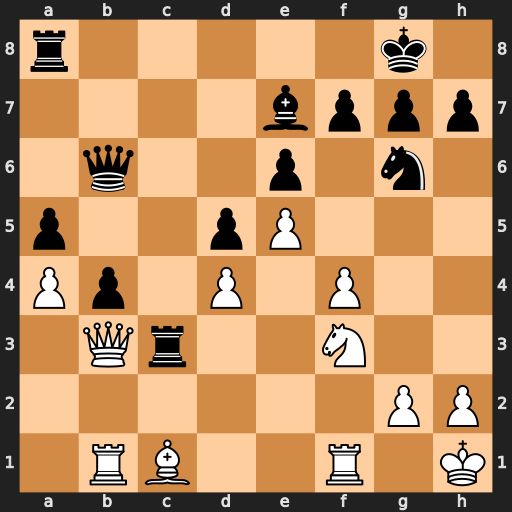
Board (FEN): r5k1/4bppp/1q2p1n1/p2pP3/Pp1P1P2/1Qr2N2/6PP/1RB2R1K
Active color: w
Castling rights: -
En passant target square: -
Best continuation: Qxc3 Qa6 Qe1